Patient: sex F, age 71
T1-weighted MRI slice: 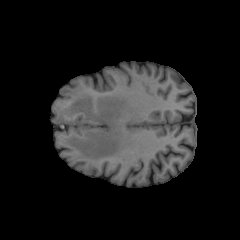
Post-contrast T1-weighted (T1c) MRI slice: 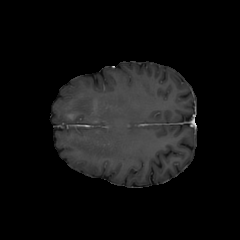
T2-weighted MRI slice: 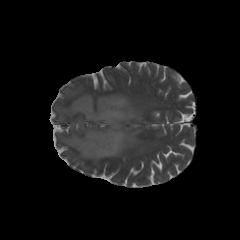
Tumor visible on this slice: yes
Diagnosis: Glioblastoma, IDH-wildtype
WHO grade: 4